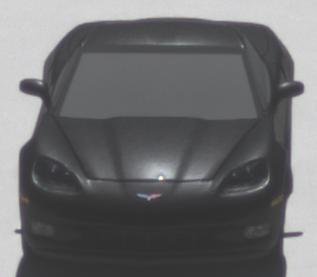
Make: Chevrolet
Model: Corvette Coupé
Detailed model: Corvette (C6) Coupé
Model produced from: 2005/02
Model produced until: 2008/03
Doors: 3
Color: black
Road condition: dry road
Daytime: midday
Contrast: high contrast